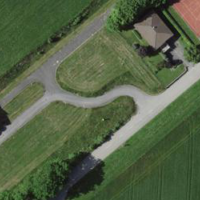
EUNIS habitat code: 52
Species observed at this site:
Milvus milvus
Buteo buteo
Emberiza citrinella